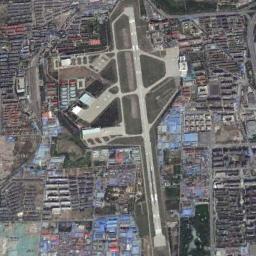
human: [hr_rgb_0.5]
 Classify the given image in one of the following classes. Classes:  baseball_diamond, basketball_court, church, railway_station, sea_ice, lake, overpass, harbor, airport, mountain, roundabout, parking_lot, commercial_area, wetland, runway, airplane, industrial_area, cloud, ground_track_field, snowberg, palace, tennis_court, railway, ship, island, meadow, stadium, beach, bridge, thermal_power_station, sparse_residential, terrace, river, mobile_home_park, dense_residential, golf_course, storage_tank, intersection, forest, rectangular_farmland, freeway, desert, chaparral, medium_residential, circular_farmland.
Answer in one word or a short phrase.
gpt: airport